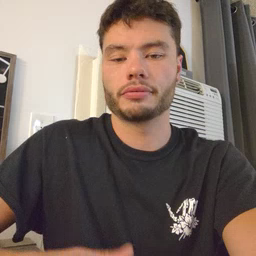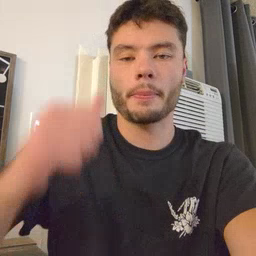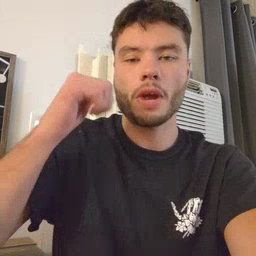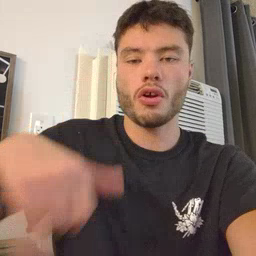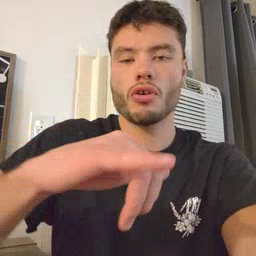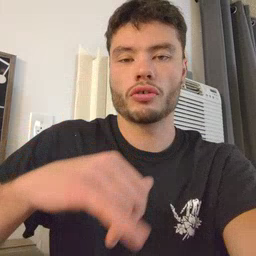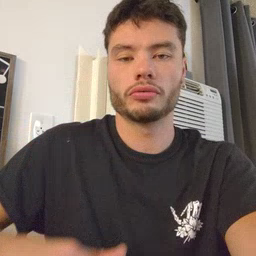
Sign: backyard